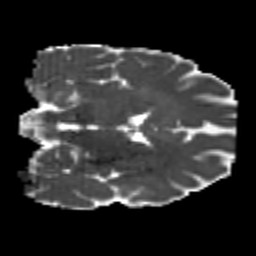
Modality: MD
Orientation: coronal
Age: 22
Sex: male
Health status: healthy
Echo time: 0.074 s